Question: I would like to know why some times code is not in one line and what I have to do to fix it? (Problem with regex?) It is look like this:
'''
**var PelnyOpisEdytuj = '@Model.PelnyOpis';**
'''
Problem example:

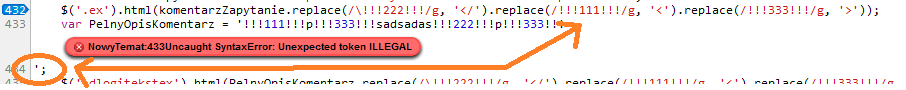
Answer: I found solution maybe is not perfect but work correct. I created div with argument and later I take data. There was problem with regex.
'''
<div id="DivExample" style="display: none;">
@Html.Raw(@Model.ExampleText)
</div>
<script type="text/javascript">
//komenatatz zapytanie
var DivExampleData= $('#DivExample').text();
</script>
'''